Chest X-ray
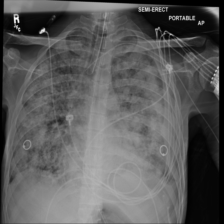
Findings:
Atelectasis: negative
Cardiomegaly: negative
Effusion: negative
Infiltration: negative
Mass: negative
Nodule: negative
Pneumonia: negative
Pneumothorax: negative
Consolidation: negative
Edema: negative
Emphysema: negative
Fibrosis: negative
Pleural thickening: negative
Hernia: negative